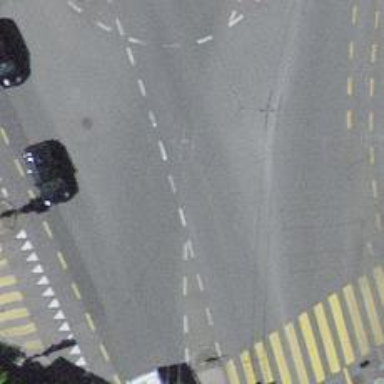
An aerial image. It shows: Road with traffic signals.